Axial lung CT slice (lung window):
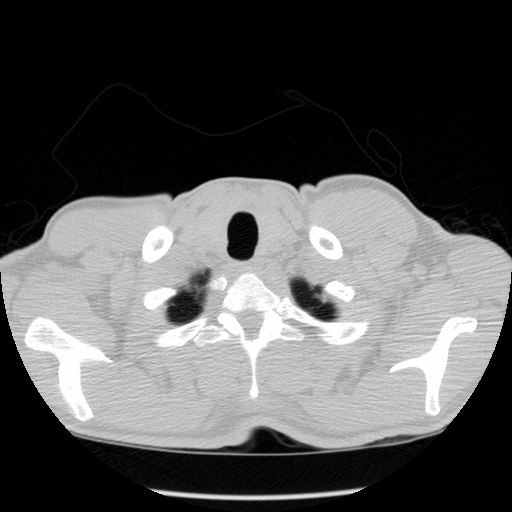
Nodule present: no